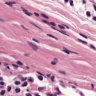
Metastatic tissue present: no